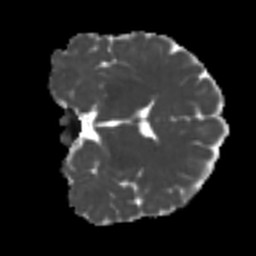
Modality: MD
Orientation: coronal
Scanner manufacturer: siemens
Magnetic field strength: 3 T
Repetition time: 4 s
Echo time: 0.0594 s